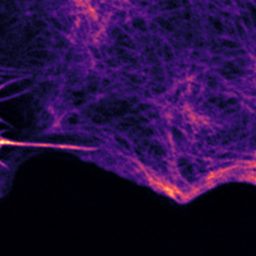
Label: Super-resolution F-actin image